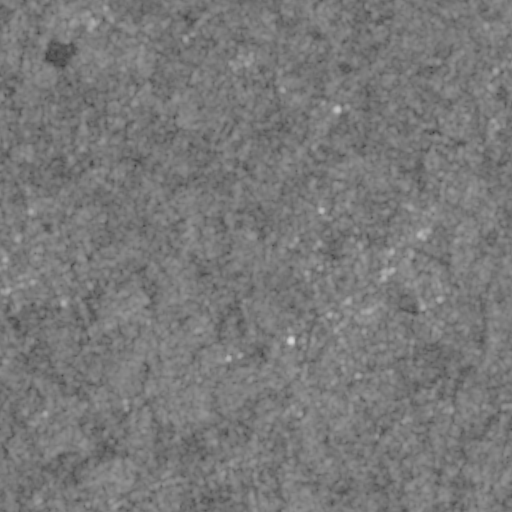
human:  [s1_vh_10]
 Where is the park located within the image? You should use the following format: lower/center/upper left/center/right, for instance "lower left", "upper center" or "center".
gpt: The park is located in the lower right of the image.
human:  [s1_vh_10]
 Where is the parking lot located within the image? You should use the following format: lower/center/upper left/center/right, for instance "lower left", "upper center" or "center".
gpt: The parking lot is located in the center right of the image.
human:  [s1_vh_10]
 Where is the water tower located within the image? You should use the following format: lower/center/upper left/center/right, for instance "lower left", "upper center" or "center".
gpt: The water tower is located in the upper right of the image.
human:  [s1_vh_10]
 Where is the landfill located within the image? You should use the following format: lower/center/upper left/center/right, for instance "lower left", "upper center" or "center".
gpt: There is no landfill in the image.

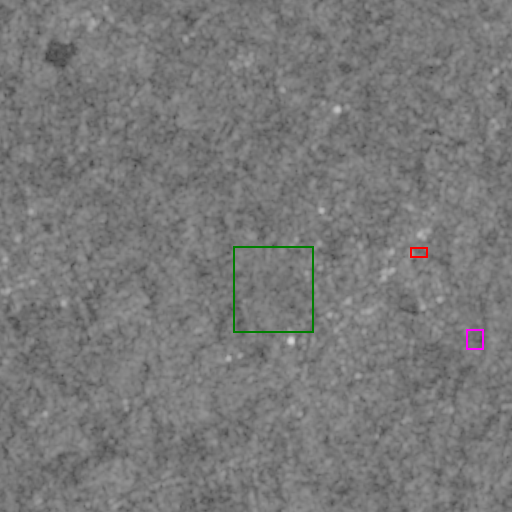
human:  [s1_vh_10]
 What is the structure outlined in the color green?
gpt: The structure outlined in green is a crop field.
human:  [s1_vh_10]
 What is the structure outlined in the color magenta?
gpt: The structure outlined in magenta is a park.
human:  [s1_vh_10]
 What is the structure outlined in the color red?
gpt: The structure outlined in red is a parking lot.
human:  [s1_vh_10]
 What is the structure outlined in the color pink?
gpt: There is no pink outline.